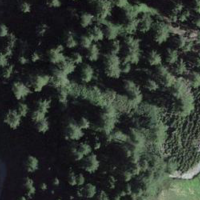
EUNIS habitat code: 43
Species observed at this site:
Aquila chrysaetos